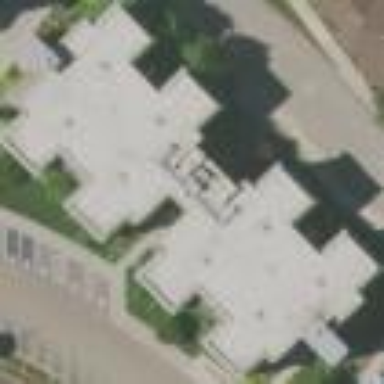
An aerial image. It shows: Dormitory building.